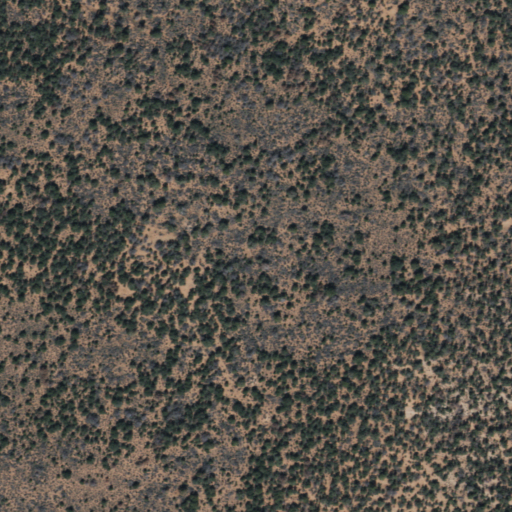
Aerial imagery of cliff(s) in Arizona named Black Rock Point containing evergreen forest and shrub